Question: I'm new to the Ultimate/Enterprise line of Visual Studio products, and one thing I was looking forward to was the easy creation of sequence diagrams based on source code. Everything I've found says it's as easy as locating a method, and right click => Generate Sequence Diagram, as shown below:

...but this option doesn't seem to be available in 2015 Enterprise. Did something change?
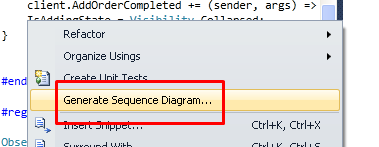
Answer: As jessehouwing mentioned in his comment, generating sequence diagrams from code (and many other UML generation options) has been removed in VS2015. With the current release, these are the diagrams that can be generated from existing code:
To visualize the architecture of a system , create the following diagrams:
- - -
Source: <URL>